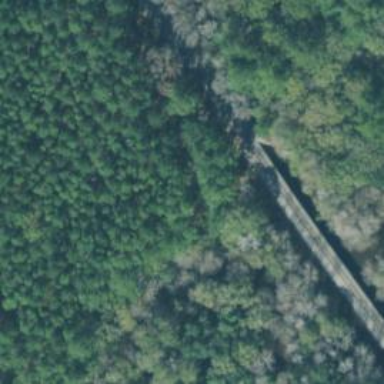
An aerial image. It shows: Bridge over railway line.